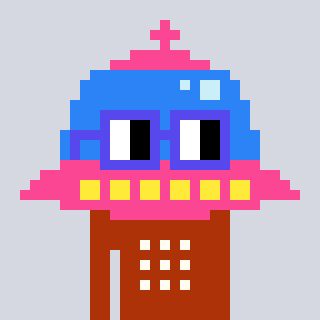
a pixel art character with square blue glasses, a ufo-shaped head and a hotbrown-colored body on a cool background